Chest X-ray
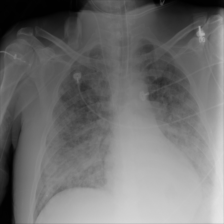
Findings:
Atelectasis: negative
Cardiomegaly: negative
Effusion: negative
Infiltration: positive
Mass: negative
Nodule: positive
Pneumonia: negative
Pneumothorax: negative
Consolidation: positive
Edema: negative
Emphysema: negative
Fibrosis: negative
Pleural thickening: negative
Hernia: negative